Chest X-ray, AP view. Patient: 28 years old, sex M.
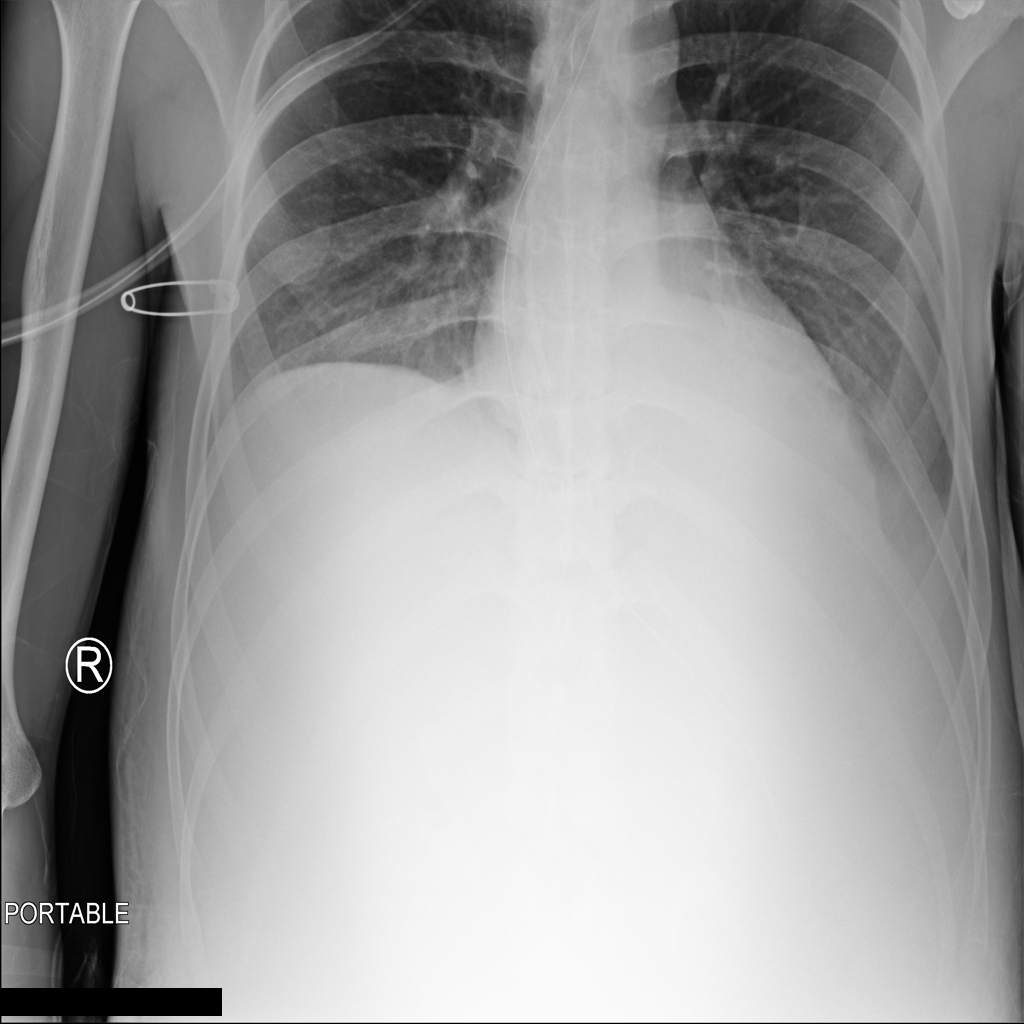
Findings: No Finding